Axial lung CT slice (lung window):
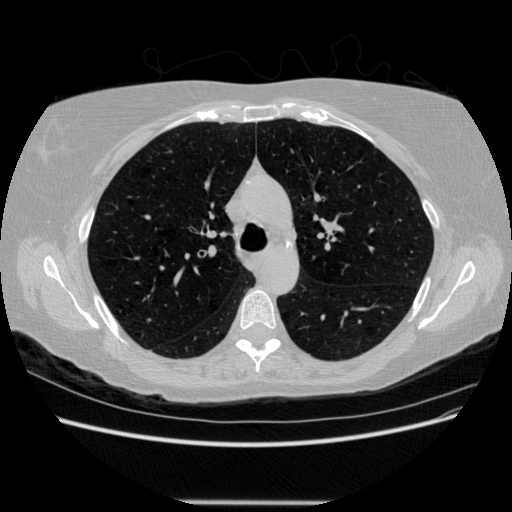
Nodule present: no